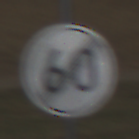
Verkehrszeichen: EndeGeschwindigkeit60
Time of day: Midday
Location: Outdoor (RoadRail)
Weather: Clear
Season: Summer
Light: Natural